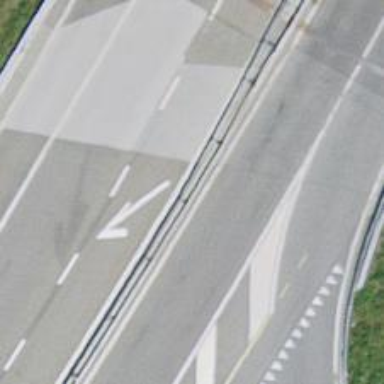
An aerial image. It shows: Road with stop sign.